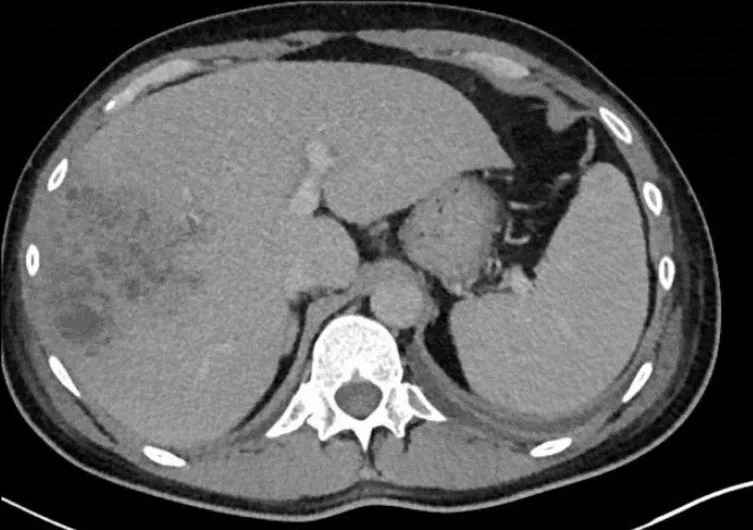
Hepatic abscess in right lobe of the liver.
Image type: radiology (ct)